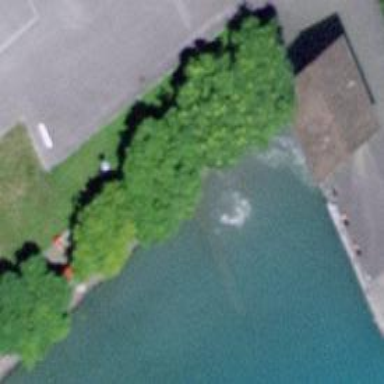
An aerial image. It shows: Red bench.